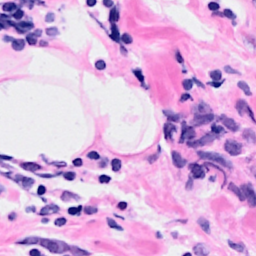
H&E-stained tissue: Breast